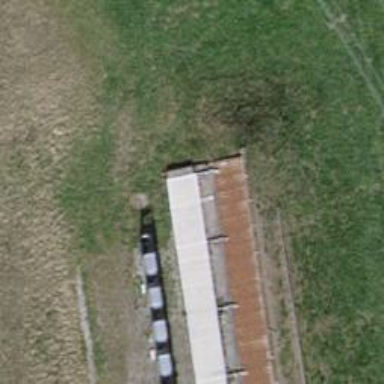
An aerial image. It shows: Retaining wall.